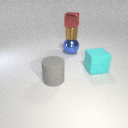
small brown metal cylinder above large blue metal sphere